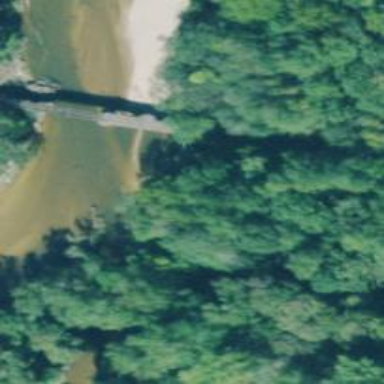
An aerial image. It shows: Disused railway bridge.